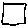
Label: square